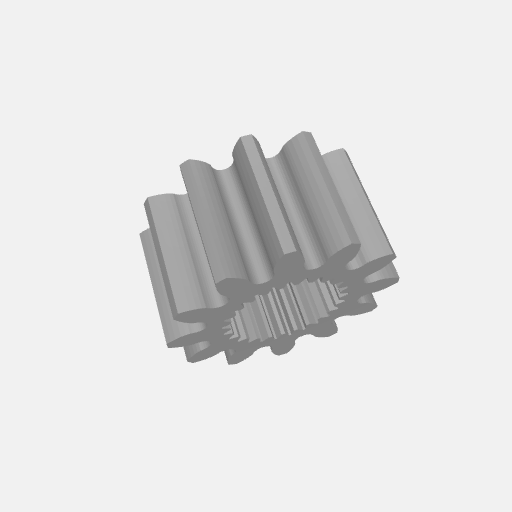
Part: ServoGear12T